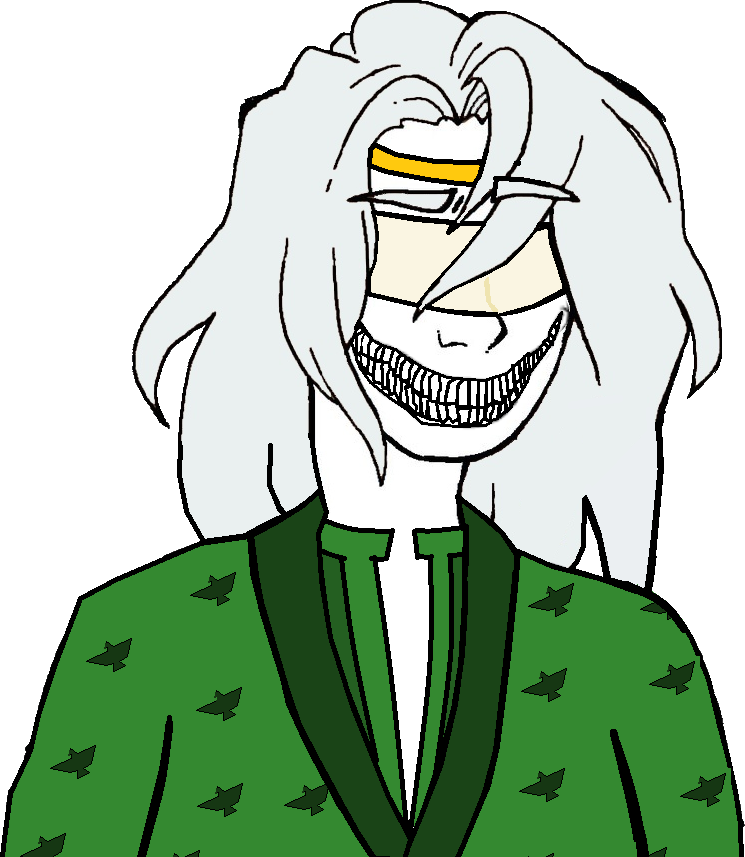
Label: 5_Twinkjak